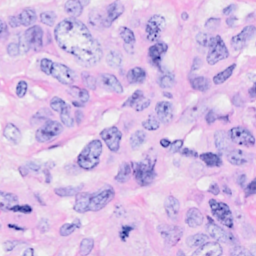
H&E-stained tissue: Breast